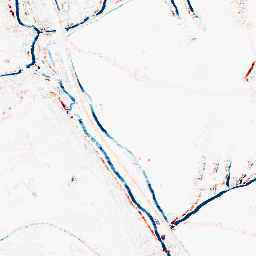
Category: morphological
Decomposition family: morphological_rect
Decomposition parameters: operation: average
width: 5
height: 3
Upsampling method: cubic_catmull_rom
Upsampling parameters: scale: 4
Upsampling scale: 4